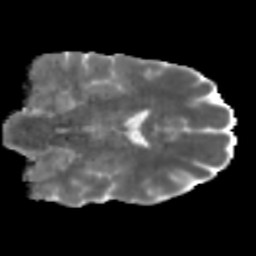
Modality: MD
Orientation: coronal
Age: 46
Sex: male
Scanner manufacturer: siemens
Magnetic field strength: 3 T
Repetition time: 5 s
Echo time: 0.092 s